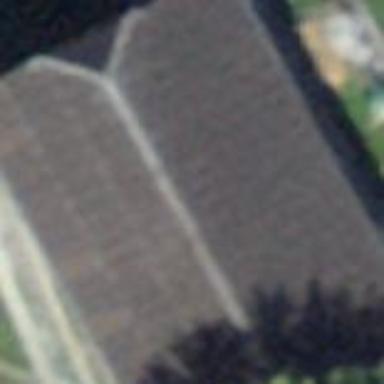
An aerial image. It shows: Rural barn.